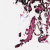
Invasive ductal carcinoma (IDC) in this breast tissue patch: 0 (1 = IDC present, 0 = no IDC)